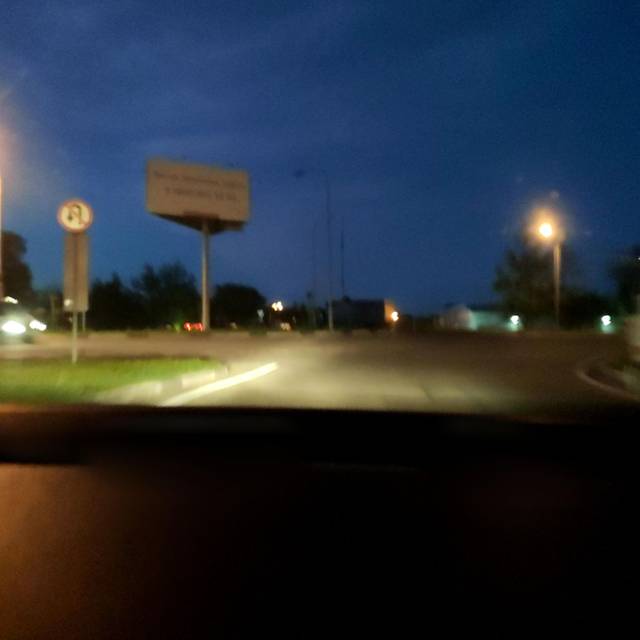
Region: Russia
Coordinates: 55.754, 37.888